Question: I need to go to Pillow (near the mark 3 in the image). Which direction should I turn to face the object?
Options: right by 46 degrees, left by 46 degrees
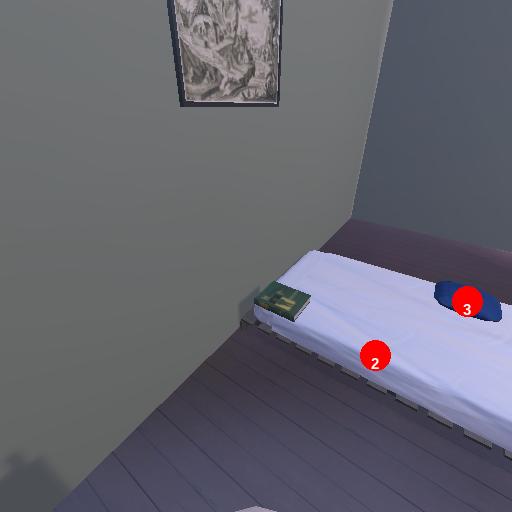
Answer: right by 46 degrees